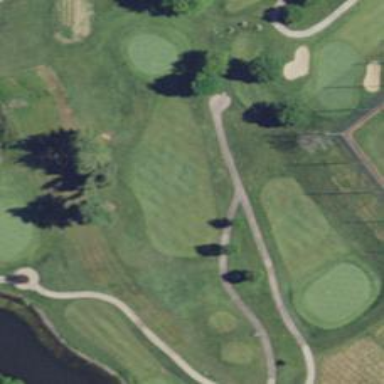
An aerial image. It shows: Golf hole.